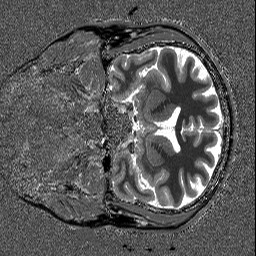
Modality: T1map
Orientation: coronal
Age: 62
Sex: male
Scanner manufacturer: siemens
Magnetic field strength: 3 T
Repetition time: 5 s
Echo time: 0.00298 s